Question: I am currently doing an PyQT5 app and I want my widgets to be stacked something like this

Is it posible and if so how can I do it?
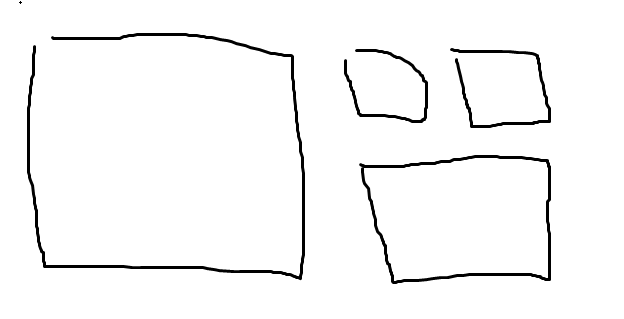
Answer: You can use QGridLayout:
'''
grid_layout = QtWidgets.QGridLayout()
grid_layout.addWidget(widget1, 0, 0, 2, 2)
grid_layout.addWidget(widget2, 0, 2, 1, 1)
# and so forth
'''
The method 'addWidget' is used for placing a widget in a certain area. First two args after widget are the positions from top and from left. The other two are the height and width.
Your canvas can be seen as a grid layout of width 4 and height 2.